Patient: sex M, age 77
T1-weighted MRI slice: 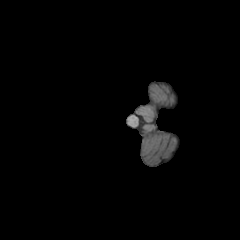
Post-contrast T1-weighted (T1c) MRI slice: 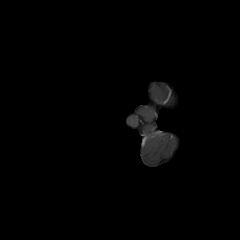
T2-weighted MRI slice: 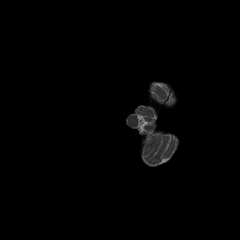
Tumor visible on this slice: no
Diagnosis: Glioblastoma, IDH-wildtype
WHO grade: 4